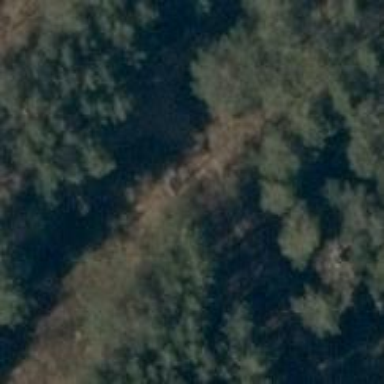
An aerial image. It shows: Hunting stand.